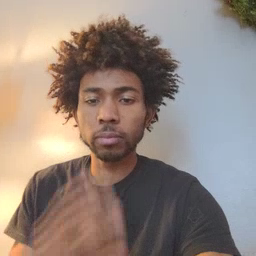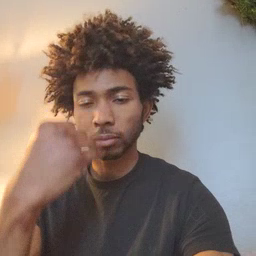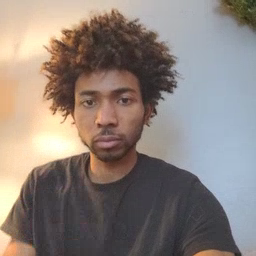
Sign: sleepy